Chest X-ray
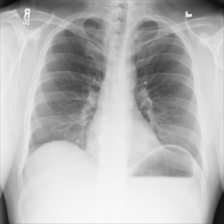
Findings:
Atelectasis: negative
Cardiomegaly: negative
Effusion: negative
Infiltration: negative
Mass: negative
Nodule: negative
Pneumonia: negative
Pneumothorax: negative
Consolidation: negative
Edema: negative
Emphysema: negative
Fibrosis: negative
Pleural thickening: negative
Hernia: negative